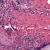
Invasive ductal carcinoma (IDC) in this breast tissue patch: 1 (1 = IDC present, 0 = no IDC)